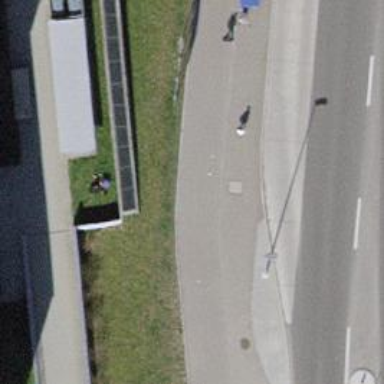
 serving as platform for public transportation."